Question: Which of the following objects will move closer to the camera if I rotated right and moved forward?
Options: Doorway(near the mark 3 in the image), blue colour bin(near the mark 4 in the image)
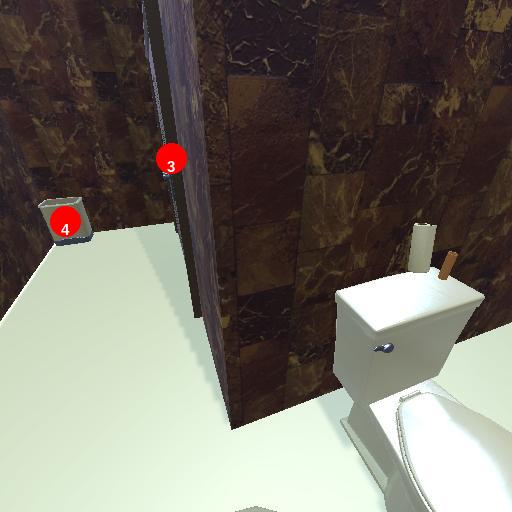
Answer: Doorway(near the mark 3 in the image)